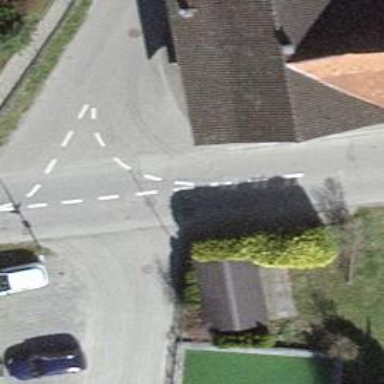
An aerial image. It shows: Residential road.